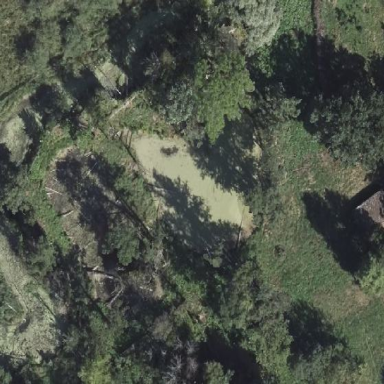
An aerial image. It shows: Serene pond surrounded by nature.